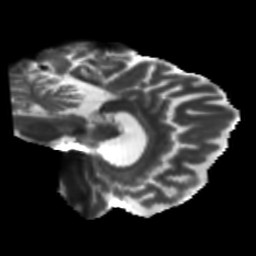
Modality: T2w
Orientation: sagittal
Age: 68
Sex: female
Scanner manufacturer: siemens
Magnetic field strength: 3 T
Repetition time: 5.47 s
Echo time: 0.0854 s